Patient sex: M
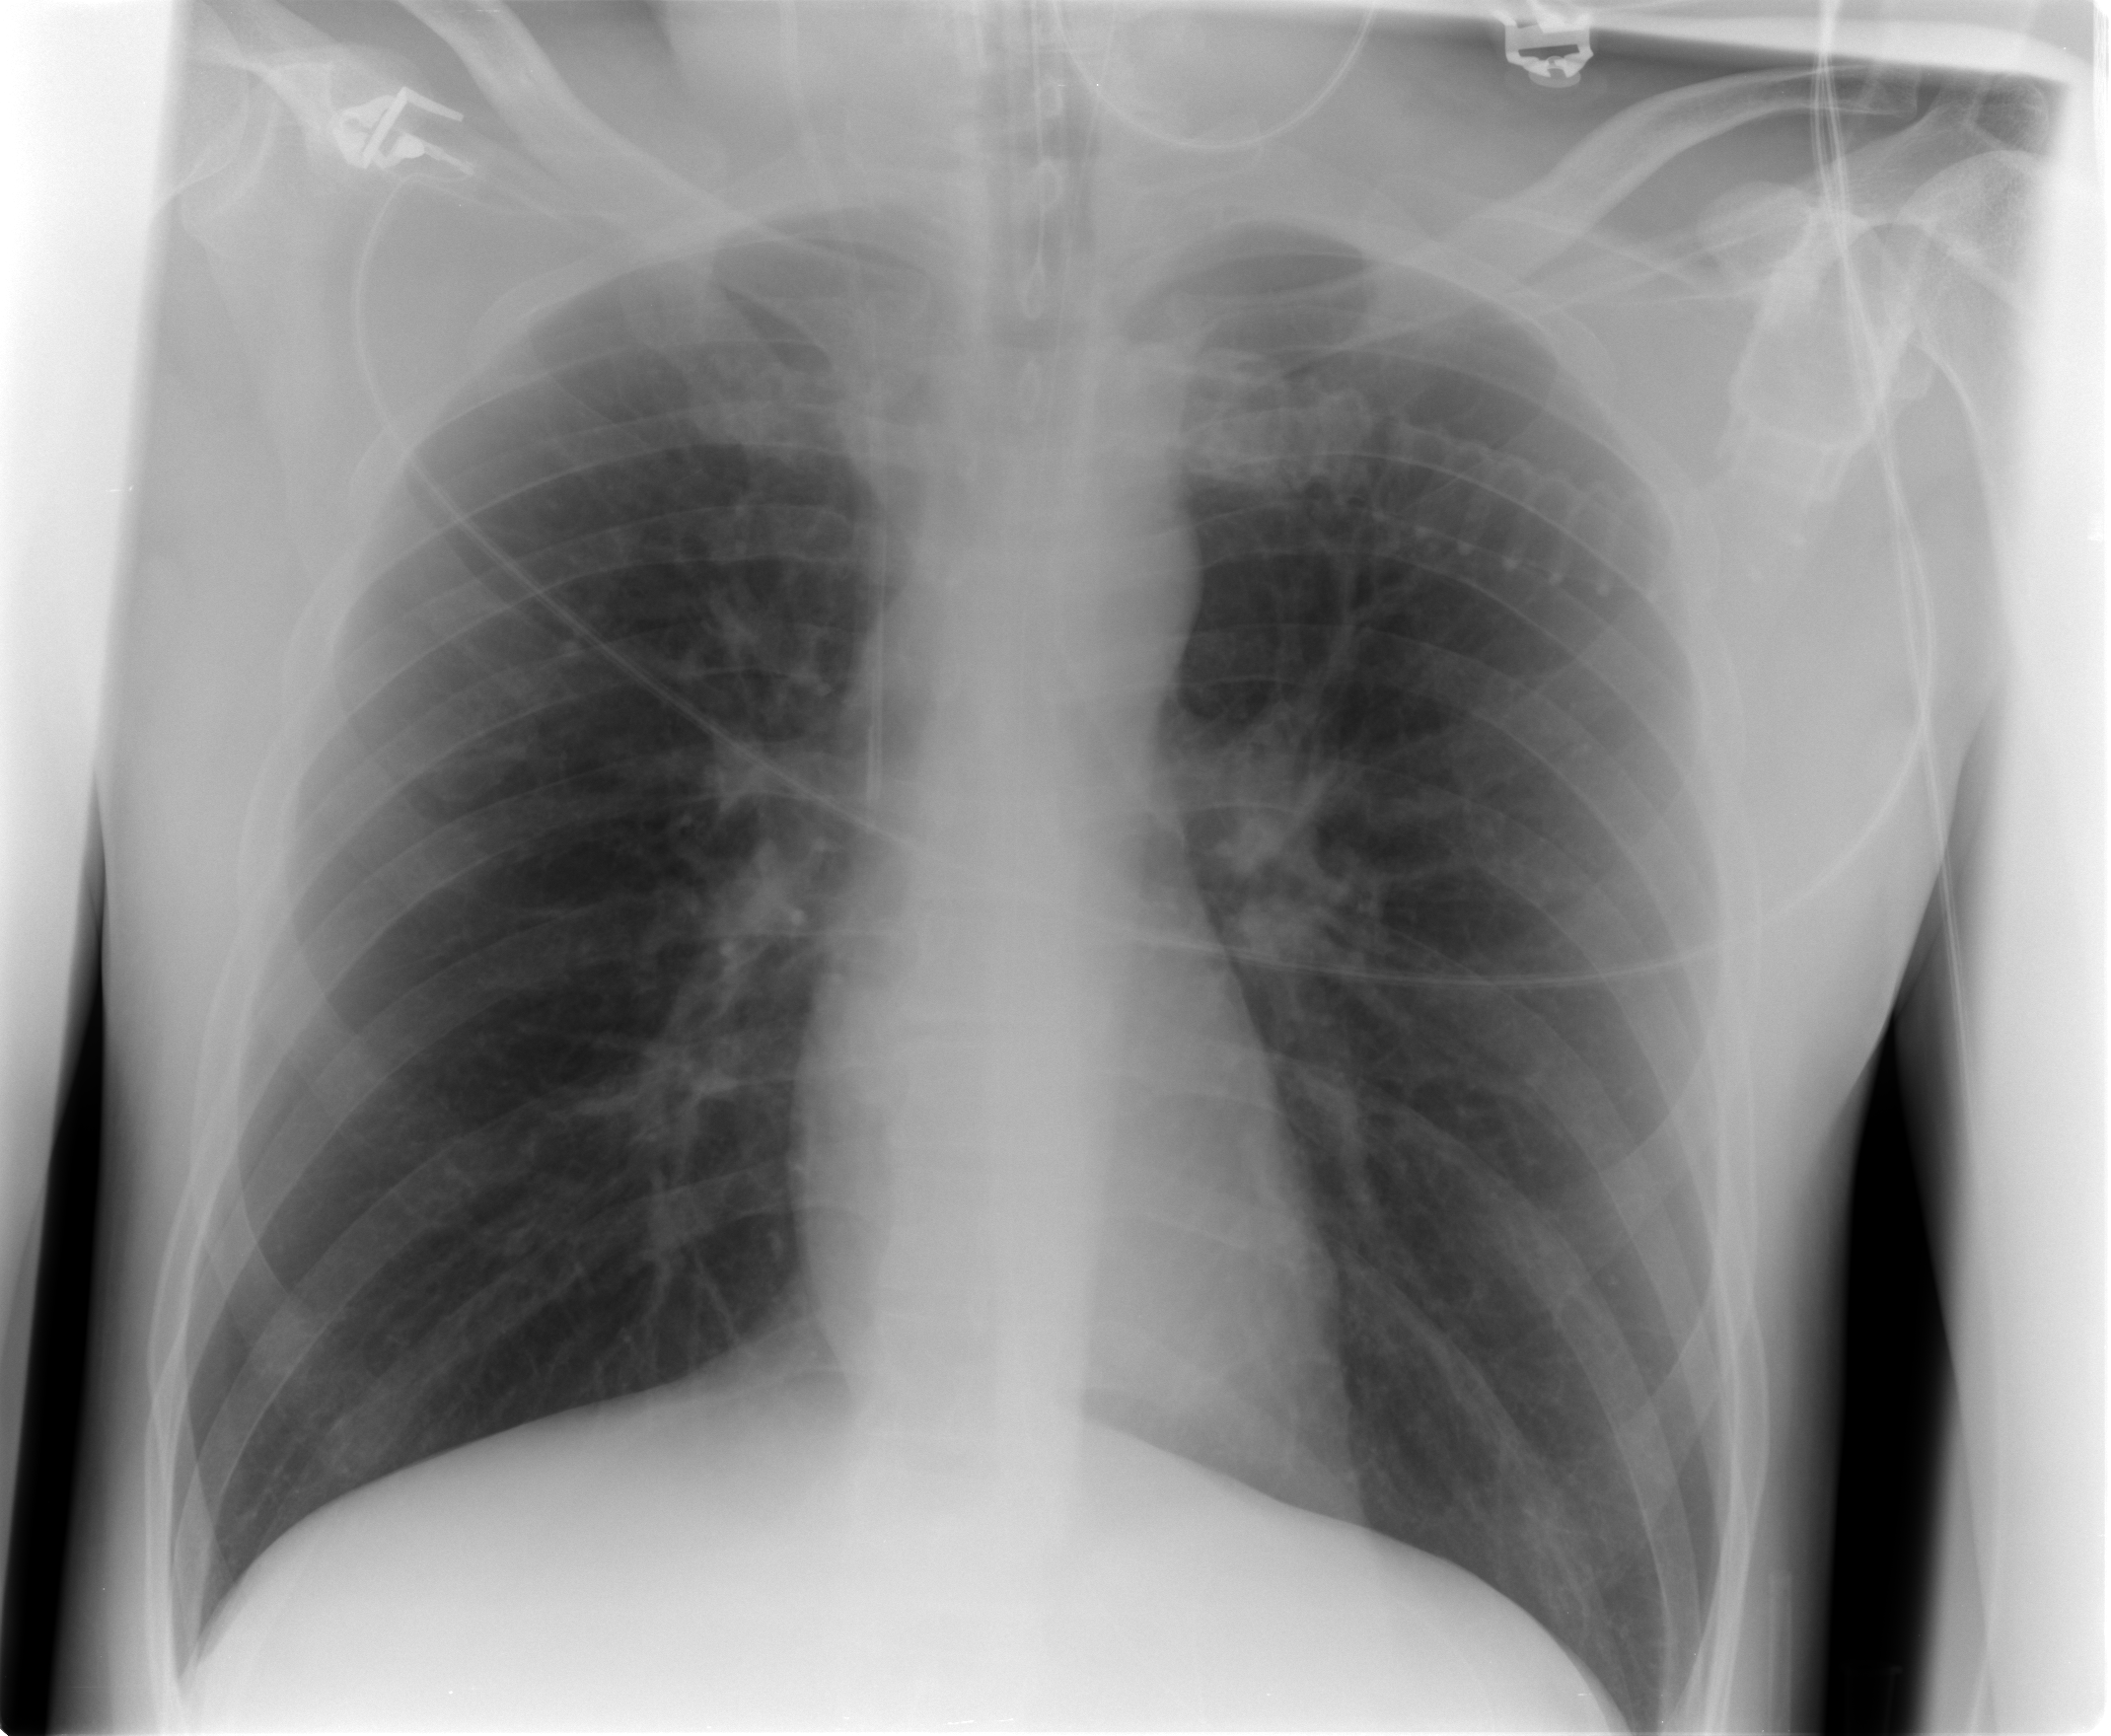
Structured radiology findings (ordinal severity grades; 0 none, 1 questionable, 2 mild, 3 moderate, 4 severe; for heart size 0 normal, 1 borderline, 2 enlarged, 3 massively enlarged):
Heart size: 0
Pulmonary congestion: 0
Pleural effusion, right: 0
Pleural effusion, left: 0
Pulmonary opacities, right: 0
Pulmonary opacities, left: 0
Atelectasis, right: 0
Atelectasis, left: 2